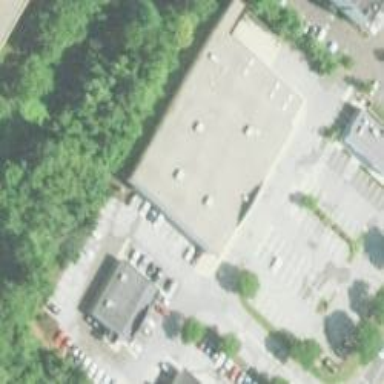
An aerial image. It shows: Hardware shop located inside building.